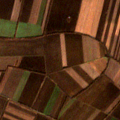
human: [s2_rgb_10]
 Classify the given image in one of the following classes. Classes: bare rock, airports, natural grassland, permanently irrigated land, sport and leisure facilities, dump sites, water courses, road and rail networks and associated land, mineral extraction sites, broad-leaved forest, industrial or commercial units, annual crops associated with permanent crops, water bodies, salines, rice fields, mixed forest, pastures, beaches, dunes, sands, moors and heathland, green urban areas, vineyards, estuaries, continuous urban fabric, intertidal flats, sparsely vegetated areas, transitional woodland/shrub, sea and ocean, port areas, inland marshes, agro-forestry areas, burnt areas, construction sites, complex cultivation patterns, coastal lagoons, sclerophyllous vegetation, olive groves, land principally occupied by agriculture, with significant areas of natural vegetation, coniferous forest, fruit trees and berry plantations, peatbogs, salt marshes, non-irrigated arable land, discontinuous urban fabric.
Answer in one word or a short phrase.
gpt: non-irrigated arable land